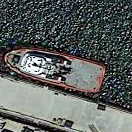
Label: civil